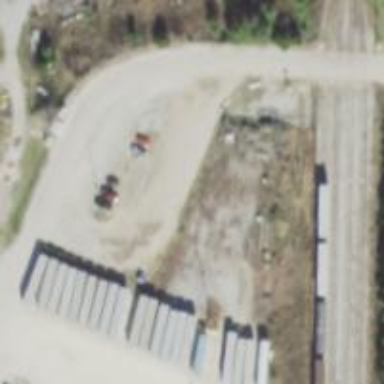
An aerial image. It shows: Abandoned railway.